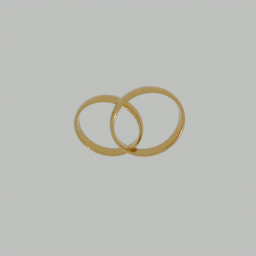
Label: decoration